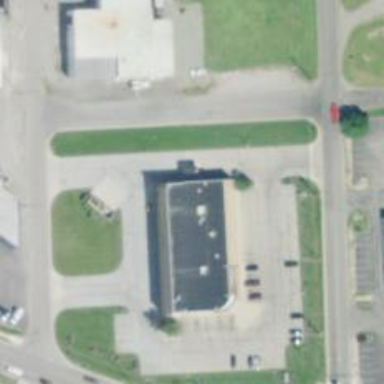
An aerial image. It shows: Pharmacy providing healthcare services.